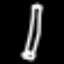
Label: pencil